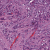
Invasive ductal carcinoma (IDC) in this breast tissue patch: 1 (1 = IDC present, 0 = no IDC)